Question: The problem is that after picking date from UIDatePicker the "Ok" button of UIAlertView is disabled.I tried ,but no luck.
'''
-(BOOL)alertViewShouldEnableFirstOtherButton:(UIAlertView *)alertView
'''
should be called whenever we type anything in textfield,but when date is entered it's not getting called,but if i type anything from keyboard,its ok then.
'''
- (void)tableView:(UITableView *)tableView didSelectRowAtIndexPath:(NSIndexPath *)indexPath
{
if(indexPath.section == 0 && indexPath.row == 1)
{
alertView1 = [[UIAlertView alloc] initWithTitle:nil message:nil delegate:self cancelButtonTitle:@"Cancel" otherButtonTitles:@"Done",nil];
alertView1.alertViewStyle = UIAlertViewStyleLoginAndPasswordInput;
alertView1.tag=1;
alertText = [alertView1 textFieldAtIndex:0];
itemText = [alertView1 textFieldAtIndex:1];
alertText.inputView=datePicker;
itemText.inputView=secondPicker;
[datePicker addTarget:self action:@selector(firstTF) forControlEvents:UIControlEventValueChanged];
[secondPicker addTarget:self action:@selector(secondTF) forControlEvents:UIControlEventValueChanged];
[alertText setPlaceholder:@"From Date"];
[itemText setPlaceholder:@"To Date"];
itemText.secureTextEntry = NO;
[alertView1 show];
}
- (void)firstTF
{
NSDate *date = datePicker.date;
NSDateFormatter *dateFormat = [[NSDateFormatter alloc]init];
[dateFormat setDateStyle:NSDateFormatterMediumStyle];
alertText.text = [dateFormat stringFromDate:date];
}
- (void)secondTF
{
NSDate *date = secondPicker.date;
NSDateFormatter *dateFormat = [[NSDateFormatter alloc]init];
[dateFormat setDateStyle:NSDateFormatterMediumStyle];
itemText.text = [dateFormat stringFromDate:date];
}
- (BOOL)alertViewShouldEnableFirstOtherButton:(UIAlertView *)alertView
{
NSString *inputText = [[alertView textFieldAtIndex:0] text];
if( [inputText length] > 0)
{
NSLog(@"alertViewShouldEnableFirstOtherButton: was called!");
return YES;
}
else
{
return NO;
}
}
'''
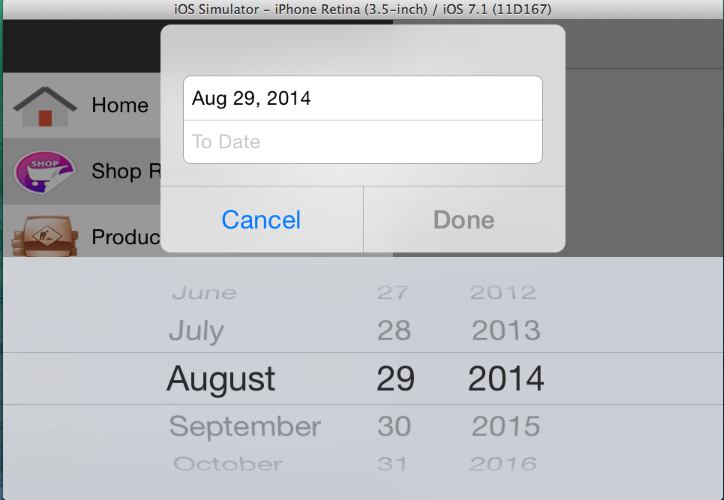
Answer: The problem is you are not calling it to validate again..After values get inserted you should write this line to call validation..
'''
[alertText sendActionsForControlEvents:UIControlEventEditingChanged];
'''
in this method of yours..
'''
- (void)firstTF
'''